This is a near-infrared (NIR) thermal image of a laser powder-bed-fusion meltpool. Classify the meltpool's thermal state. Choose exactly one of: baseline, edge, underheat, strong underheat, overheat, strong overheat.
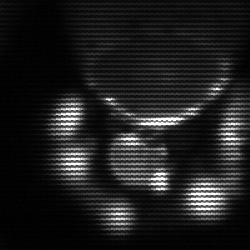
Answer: edge